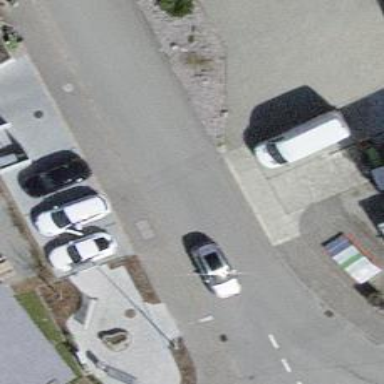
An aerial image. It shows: Residential road.